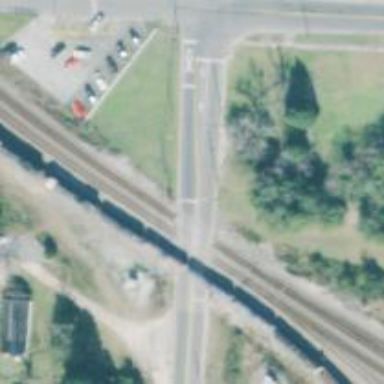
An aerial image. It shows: Level crossing with lights at railway intersection.